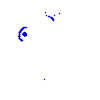
Particle: electron